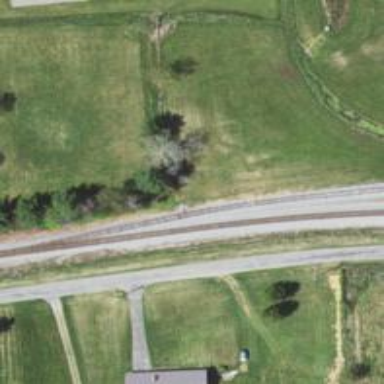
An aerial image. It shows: Railway siding with rails.